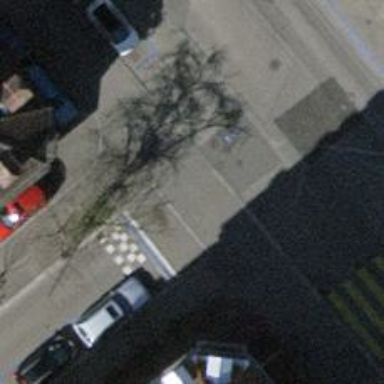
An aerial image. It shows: Traffic calming table.